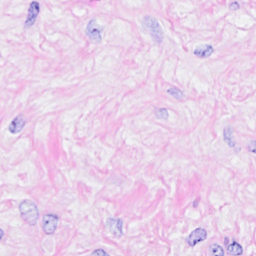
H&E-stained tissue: Breast